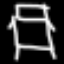
Label: bed